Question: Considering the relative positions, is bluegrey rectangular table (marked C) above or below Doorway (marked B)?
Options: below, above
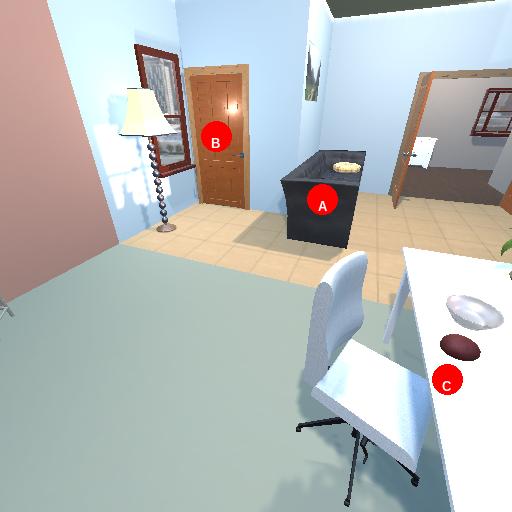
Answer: below